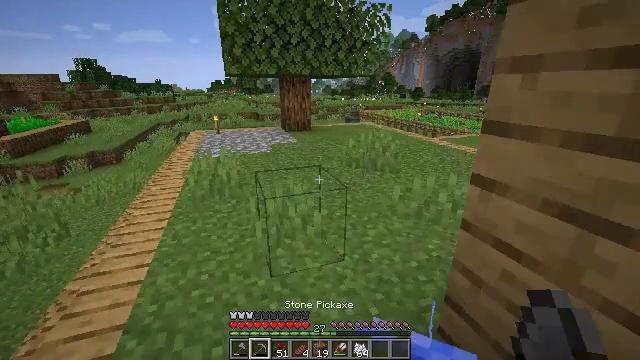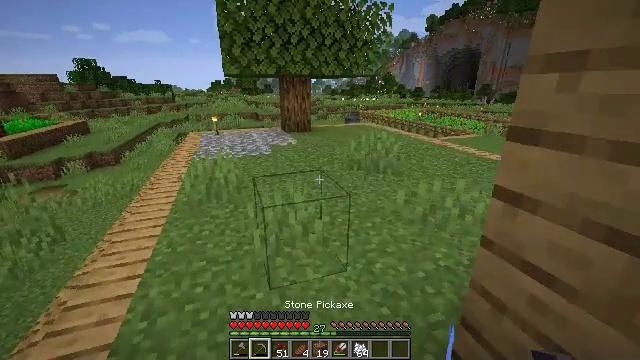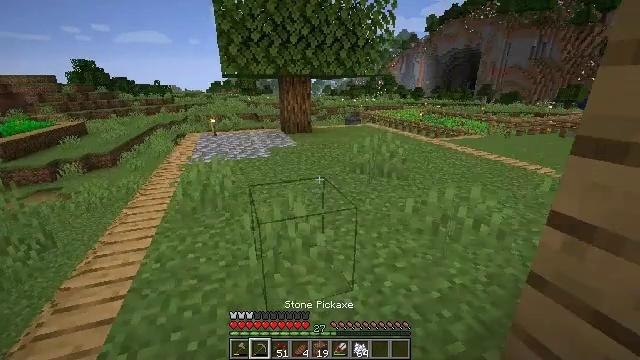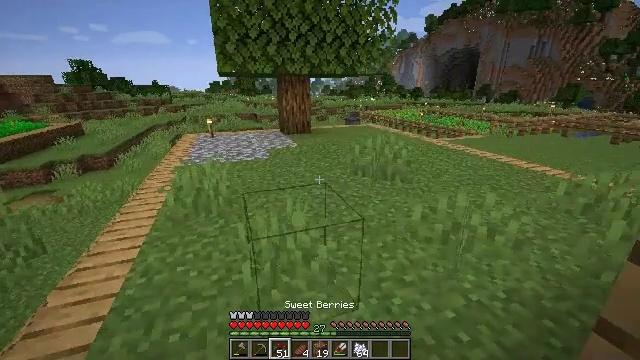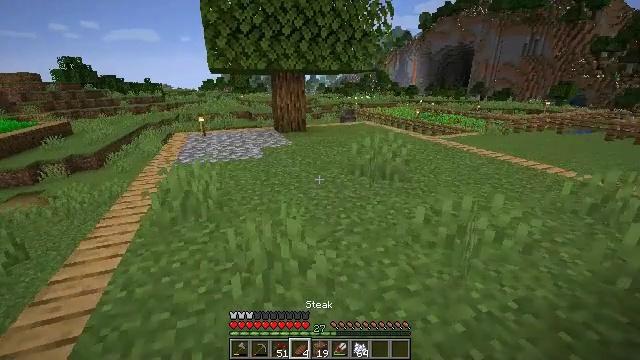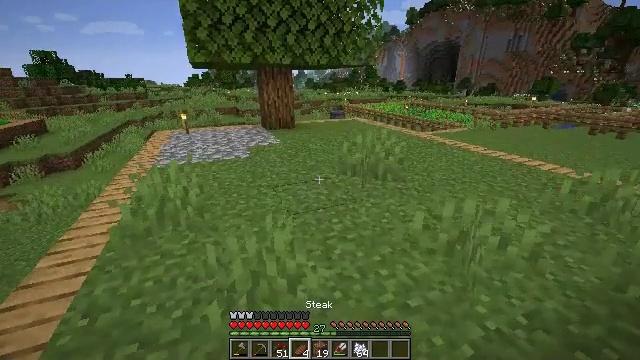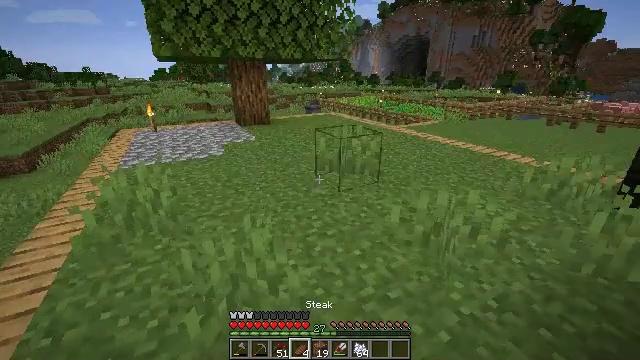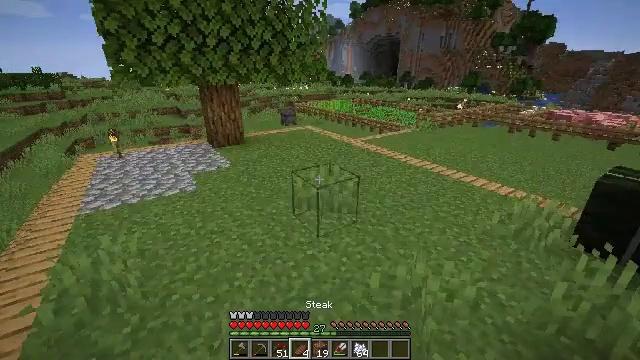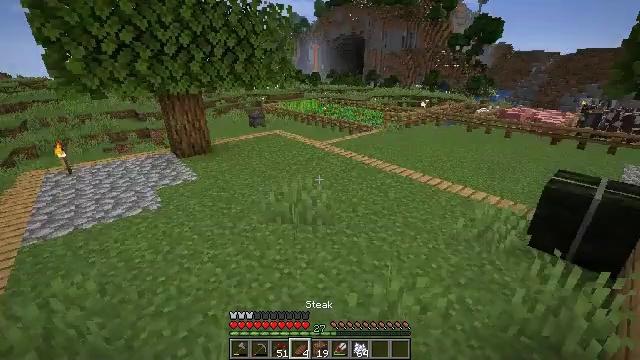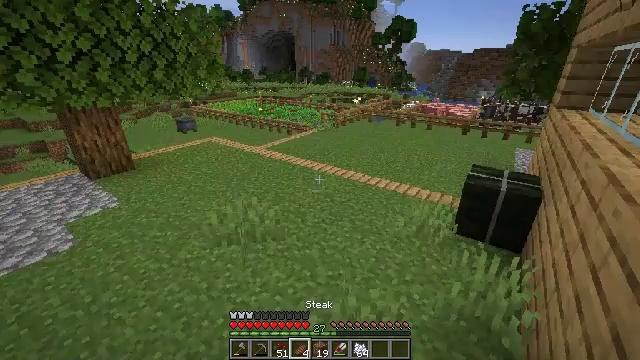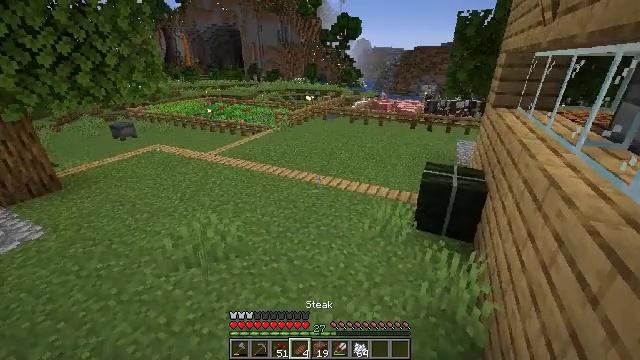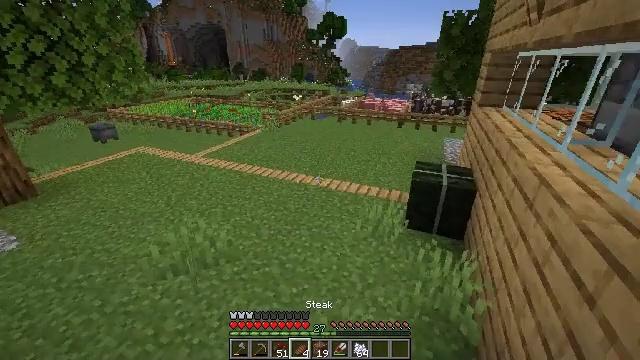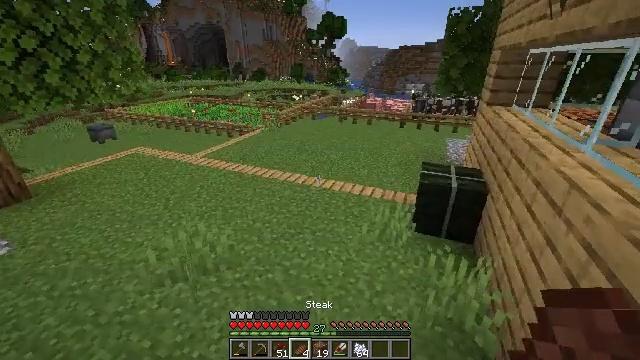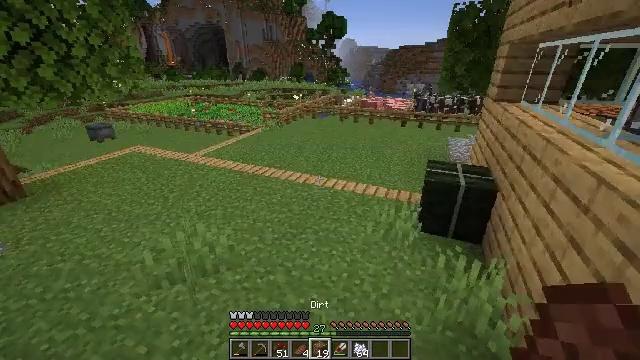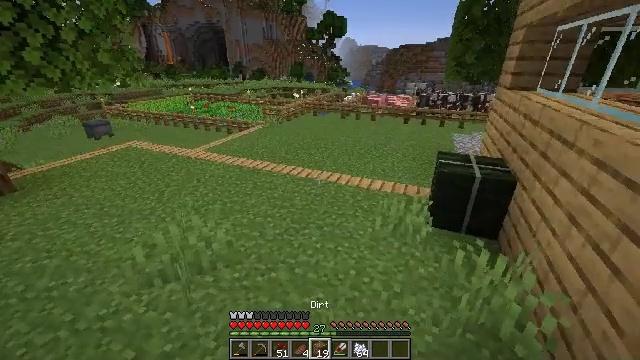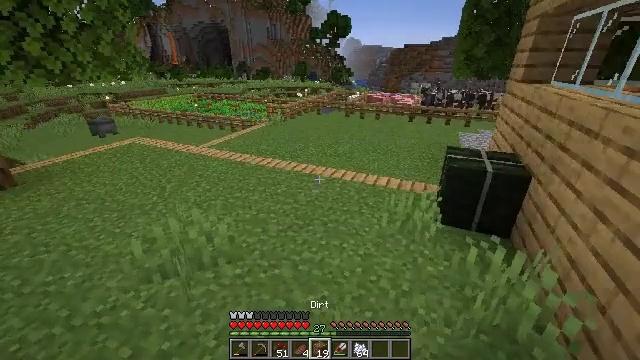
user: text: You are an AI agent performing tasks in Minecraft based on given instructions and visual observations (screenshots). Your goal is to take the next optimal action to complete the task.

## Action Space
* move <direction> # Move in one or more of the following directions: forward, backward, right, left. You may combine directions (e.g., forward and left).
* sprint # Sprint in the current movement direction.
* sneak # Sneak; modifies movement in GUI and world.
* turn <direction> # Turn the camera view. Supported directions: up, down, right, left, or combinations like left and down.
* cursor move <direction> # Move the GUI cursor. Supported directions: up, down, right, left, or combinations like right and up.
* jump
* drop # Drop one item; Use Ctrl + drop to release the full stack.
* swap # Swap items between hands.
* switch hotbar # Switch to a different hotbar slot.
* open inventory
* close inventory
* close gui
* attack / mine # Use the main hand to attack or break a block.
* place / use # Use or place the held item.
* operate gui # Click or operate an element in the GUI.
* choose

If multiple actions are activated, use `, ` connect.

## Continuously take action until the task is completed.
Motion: motion action
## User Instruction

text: Break the pumpkin to collect it.
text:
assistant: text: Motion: move forward
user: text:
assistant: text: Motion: move forward
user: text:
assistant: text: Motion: move forward
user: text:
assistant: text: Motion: move forward, turn right
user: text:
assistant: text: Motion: move forward, turn right
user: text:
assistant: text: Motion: move forward, turn right and down, jump
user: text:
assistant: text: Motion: move forward, turn right, jump
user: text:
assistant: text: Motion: move forward, turn right, jump
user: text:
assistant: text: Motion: move forward, turn right, jump
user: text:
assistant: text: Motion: move forward, turn right, jump
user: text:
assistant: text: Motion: move forward, turn right
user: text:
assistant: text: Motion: move forward
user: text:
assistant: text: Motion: move forward
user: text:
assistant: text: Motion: move forward
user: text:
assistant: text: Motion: move forward
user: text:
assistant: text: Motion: move forward, turn left
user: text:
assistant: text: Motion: move forward, turn left
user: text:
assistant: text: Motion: move forward, turn left
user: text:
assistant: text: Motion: move forward, turn left and up
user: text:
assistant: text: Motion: move forward, turn left, jump
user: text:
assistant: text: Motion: move forward, turn left, jump
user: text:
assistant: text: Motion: move forward, jump
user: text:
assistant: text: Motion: move forward, jump
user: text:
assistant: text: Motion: move forward, jump
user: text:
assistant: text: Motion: move forward
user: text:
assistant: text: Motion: move forward
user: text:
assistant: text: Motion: move forward
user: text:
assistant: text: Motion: move forward
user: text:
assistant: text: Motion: move forward
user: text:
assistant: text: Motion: move forward